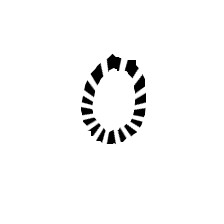
Shape: circle